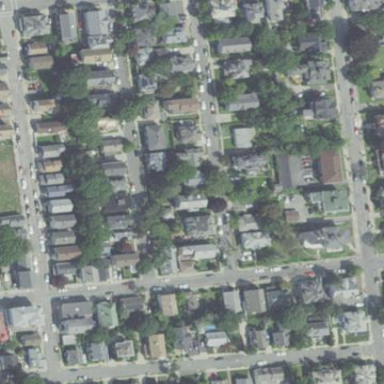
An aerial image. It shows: Sidewalk.